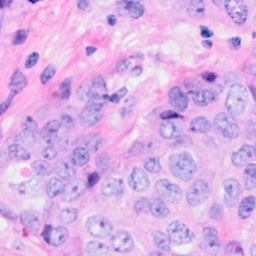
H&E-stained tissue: Breast